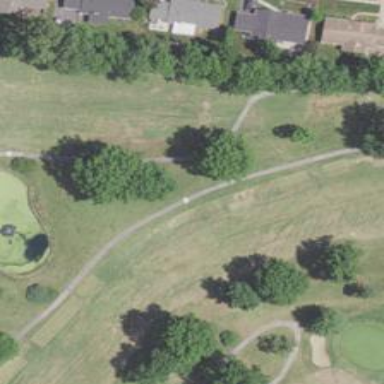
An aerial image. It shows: Golf hole.